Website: macys
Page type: account-selection
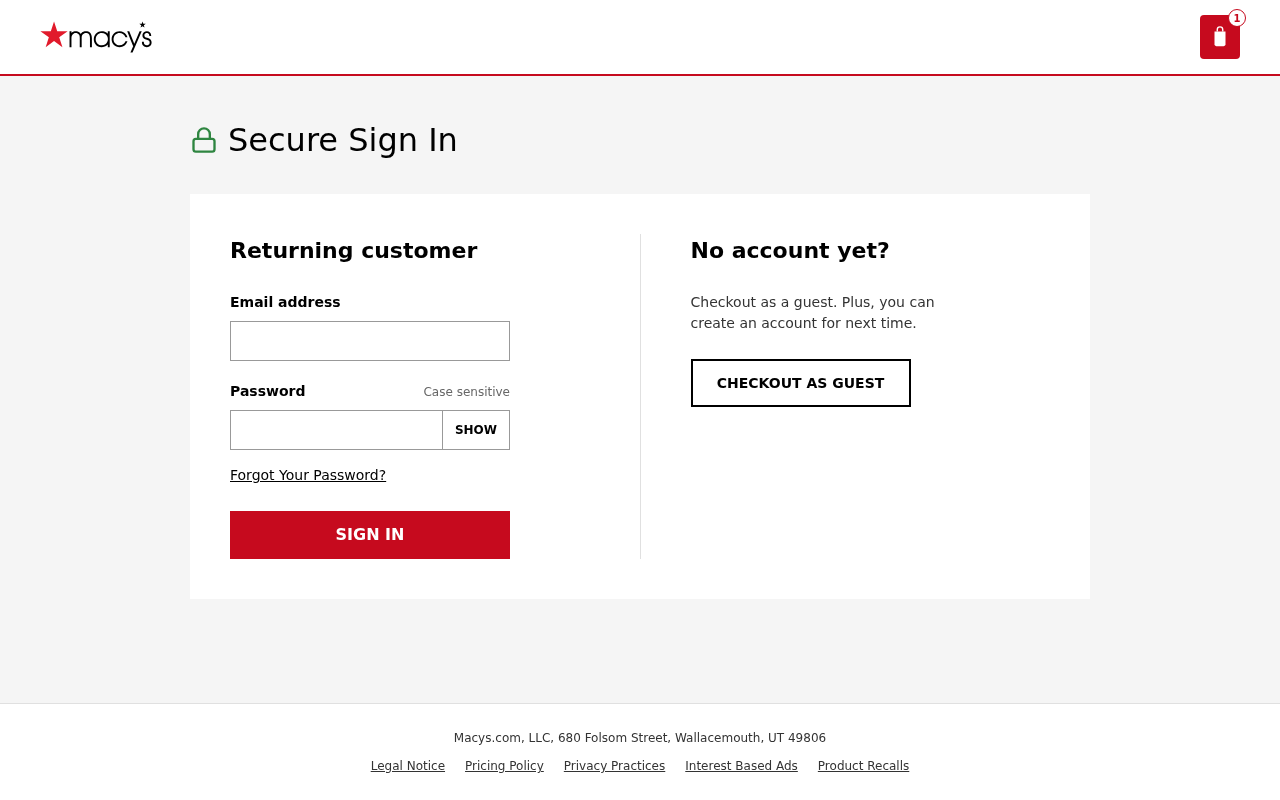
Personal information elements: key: PII_EMAIL
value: vickiemiller@yahoo.com
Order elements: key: ORDER_NUM_ITEMS
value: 1